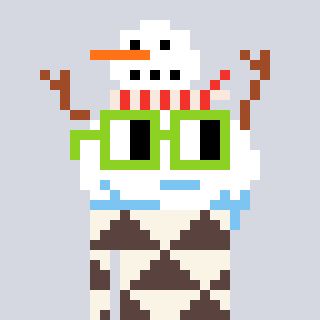
a pixel art character with square light green glasses, a snowman-shaped head and a darkbrown-colored body on a cool background